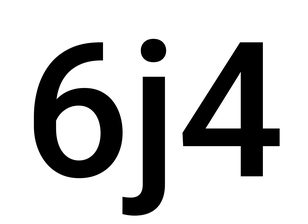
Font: Roboto_Medium